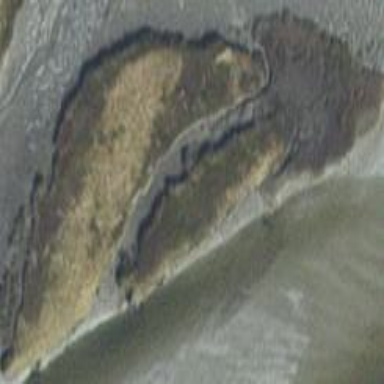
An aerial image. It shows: Saltmarsh wetland with peat surface.